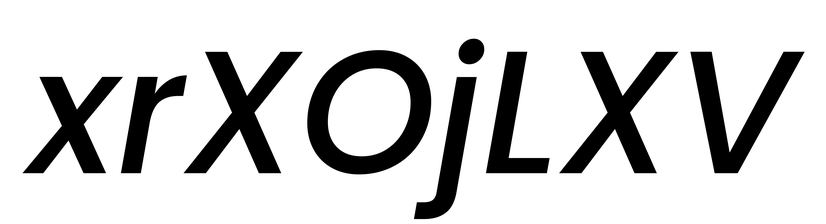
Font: Poppins-MediumItalic